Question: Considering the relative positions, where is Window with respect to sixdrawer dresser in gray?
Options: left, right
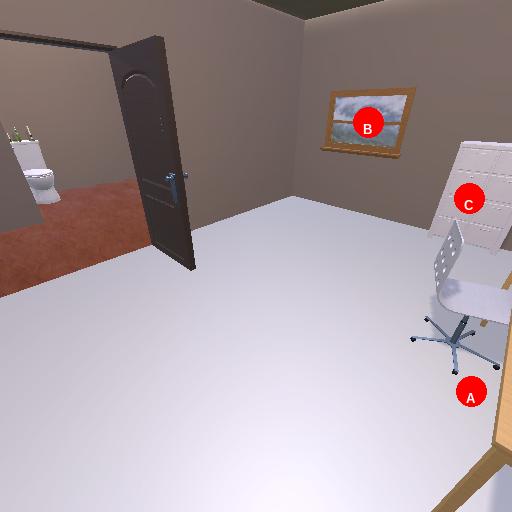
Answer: left